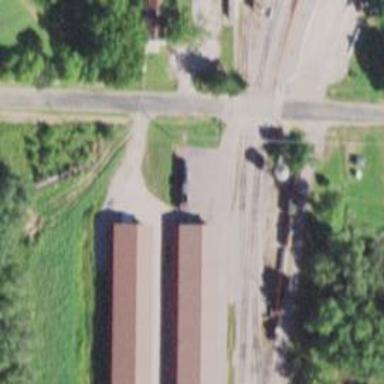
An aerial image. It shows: Train attraction on railway.